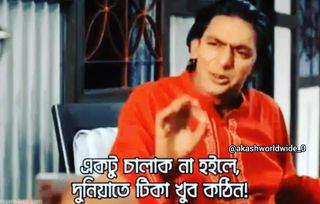
Text: একটু চালাক না হইলে; দুনিয়াতে টিকা কঠিন!
Label: Non Hate